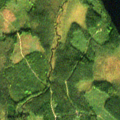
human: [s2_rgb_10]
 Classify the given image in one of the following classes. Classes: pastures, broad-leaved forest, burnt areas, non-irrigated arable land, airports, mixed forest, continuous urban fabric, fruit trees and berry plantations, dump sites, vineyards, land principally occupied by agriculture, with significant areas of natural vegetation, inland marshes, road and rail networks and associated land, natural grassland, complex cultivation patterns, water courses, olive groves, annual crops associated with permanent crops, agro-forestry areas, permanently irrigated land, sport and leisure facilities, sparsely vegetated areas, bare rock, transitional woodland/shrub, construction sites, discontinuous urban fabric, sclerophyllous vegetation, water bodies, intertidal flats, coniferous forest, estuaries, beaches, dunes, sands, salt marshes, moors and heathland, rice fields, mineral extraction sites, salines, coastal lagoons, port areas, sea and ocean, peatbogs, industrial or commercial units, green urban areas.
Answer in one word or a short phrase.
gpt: coniferous forest, transitional woodland/shrub, water bodies